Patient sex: M
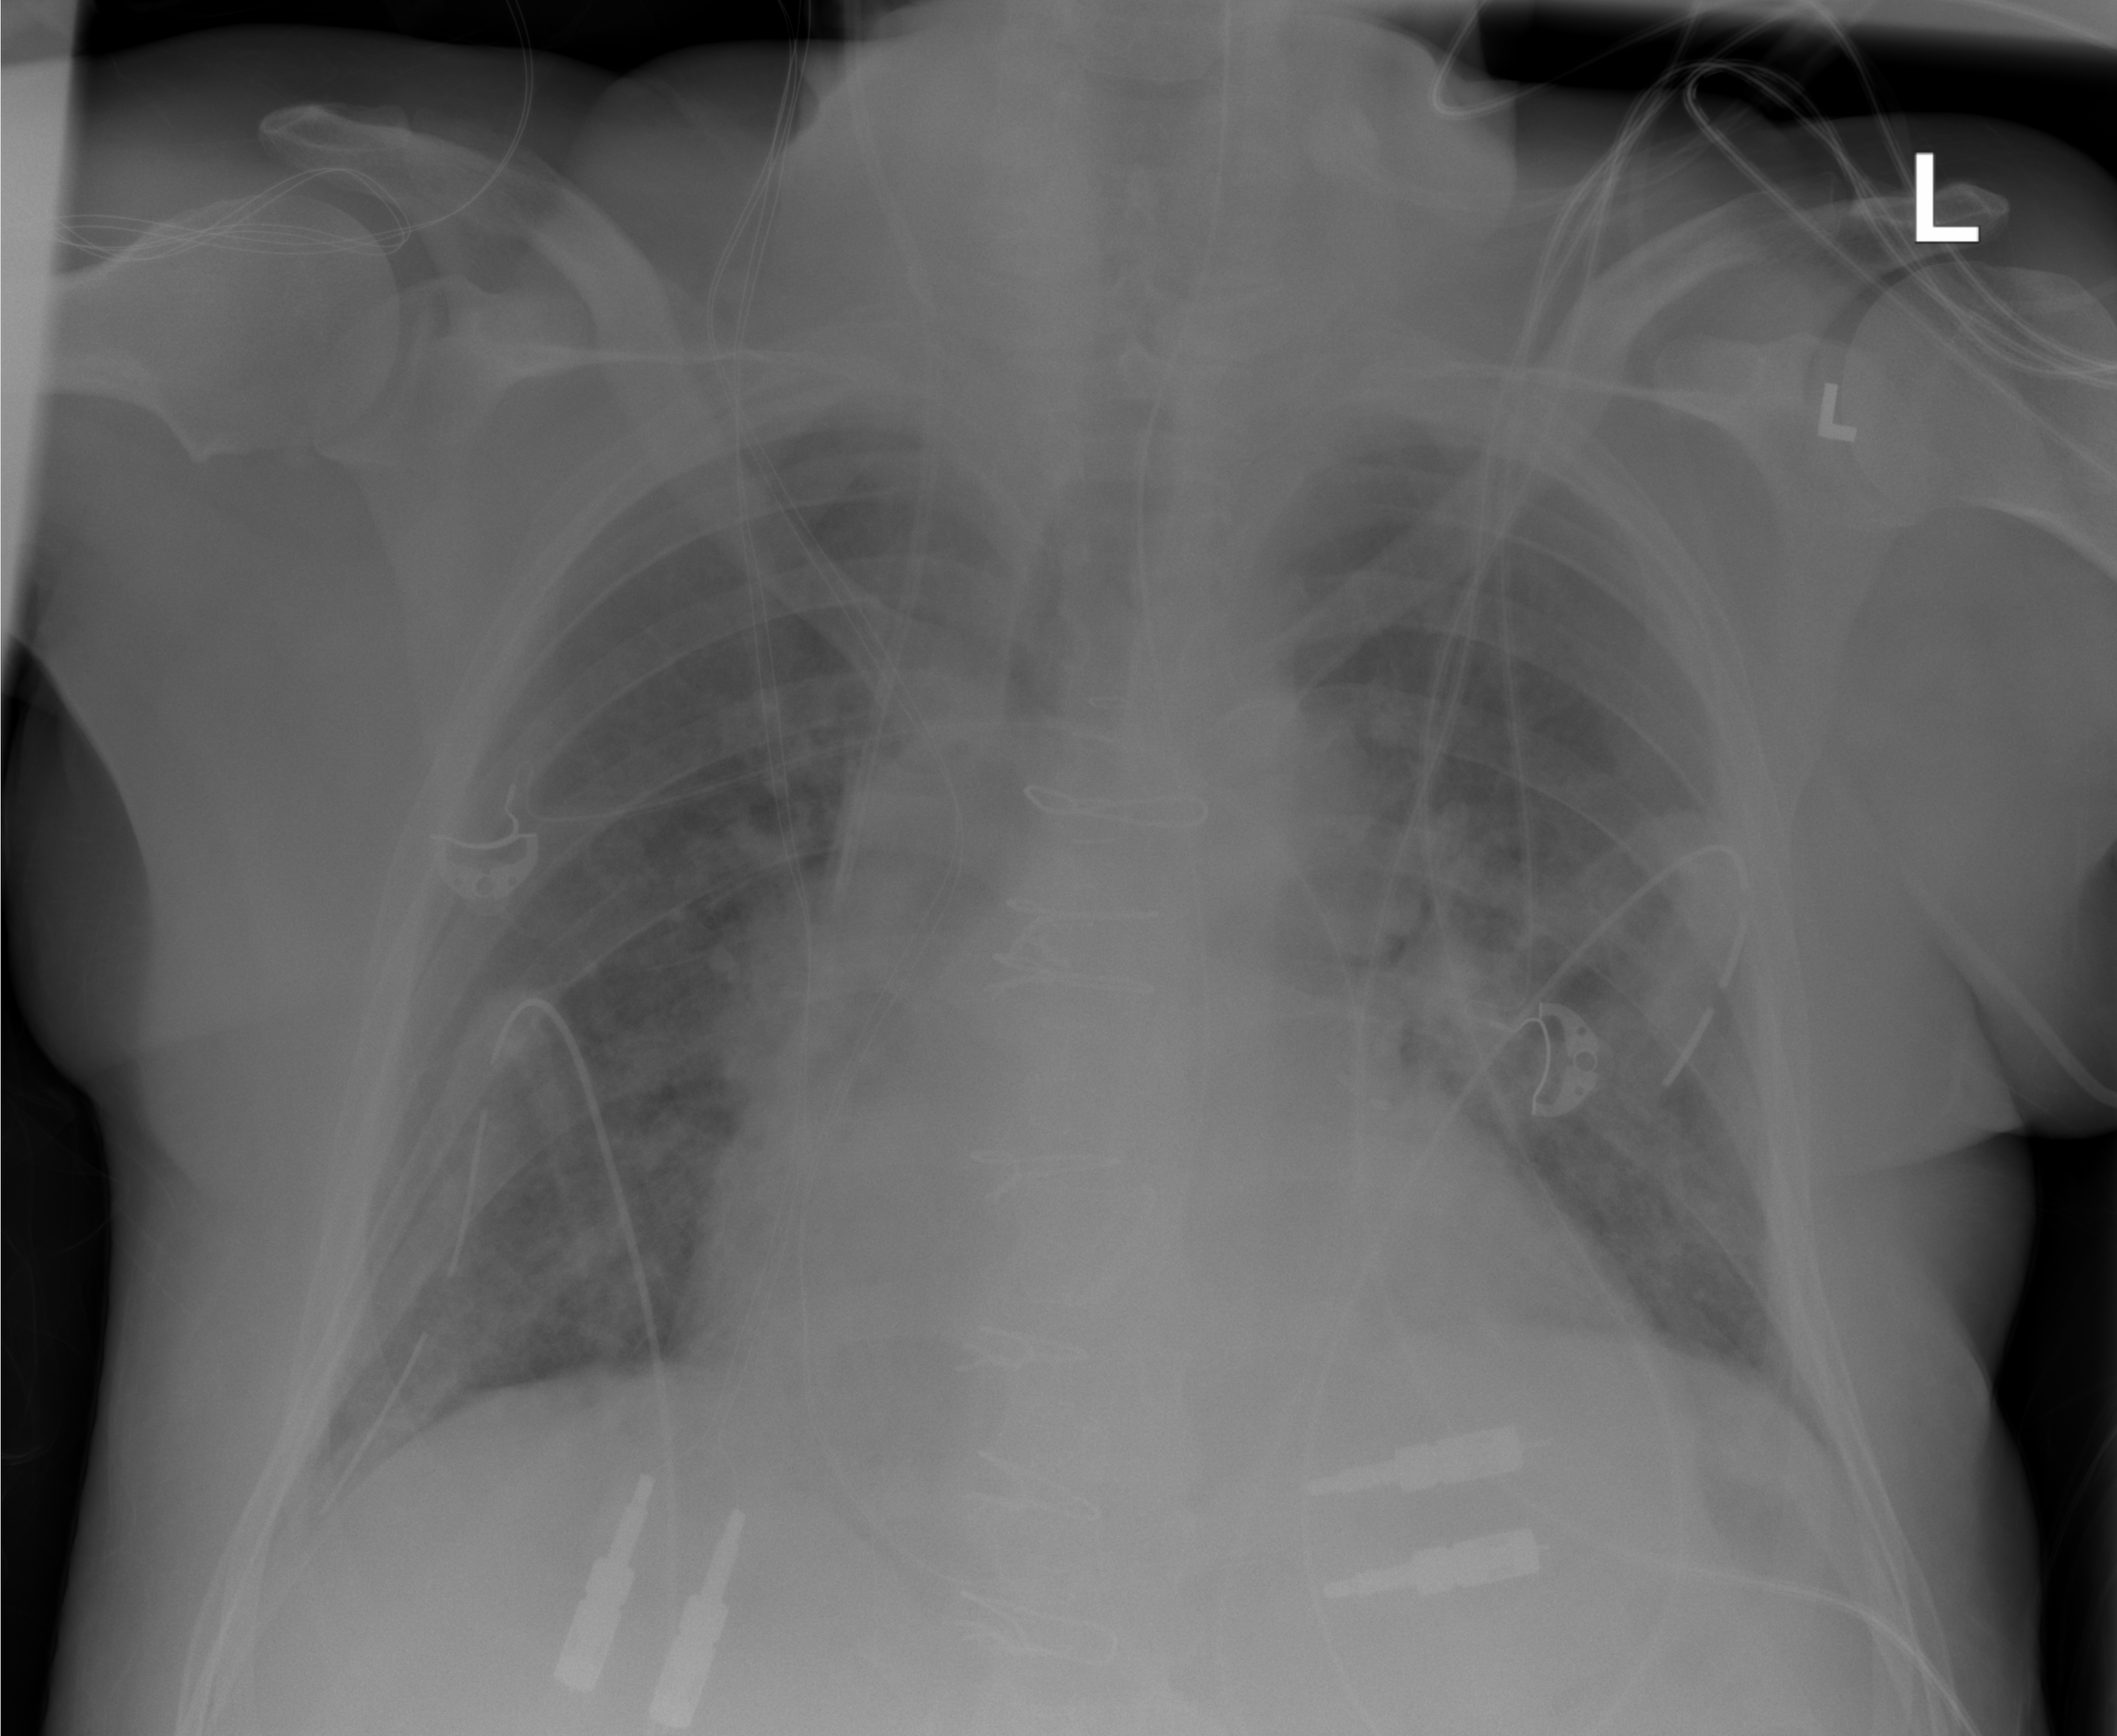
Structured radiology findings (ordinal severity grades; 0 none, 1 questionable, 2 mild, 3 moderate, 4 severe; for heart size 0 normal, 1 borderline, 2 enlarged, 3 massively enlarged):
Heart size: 2
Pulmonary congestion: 2
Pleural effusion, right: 0
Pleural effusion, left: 0
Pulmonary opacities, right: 2
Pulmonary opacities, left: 2
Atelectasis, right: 2
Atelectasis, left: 2